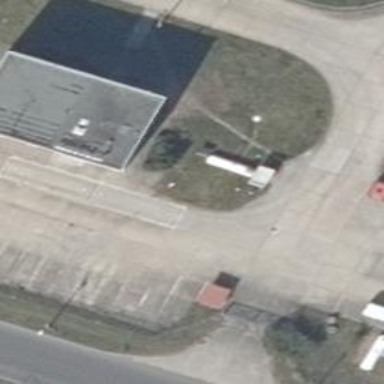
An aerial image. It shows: Fuel station.